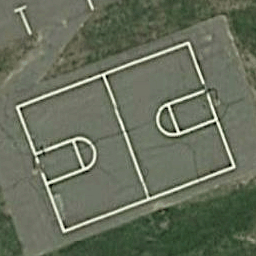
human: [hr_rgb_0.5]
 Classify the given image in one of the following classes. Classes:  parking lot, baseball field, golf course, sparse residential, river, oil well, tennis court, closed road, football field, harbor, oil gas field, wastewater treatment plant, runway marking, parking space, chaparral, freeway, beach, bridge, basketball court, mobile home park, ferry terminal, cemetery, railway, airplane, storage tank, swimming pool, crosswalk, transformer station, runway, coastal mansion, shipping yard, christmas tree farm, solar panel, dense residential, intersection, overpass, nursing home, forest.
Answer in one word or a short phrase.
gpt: basketball court